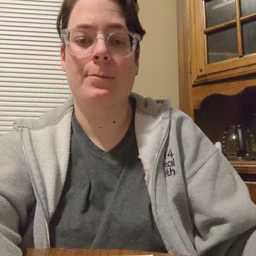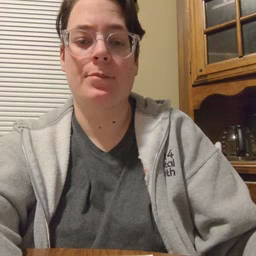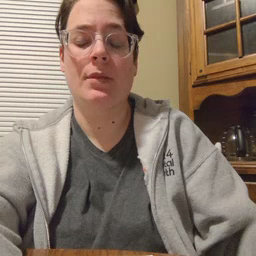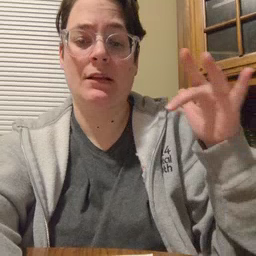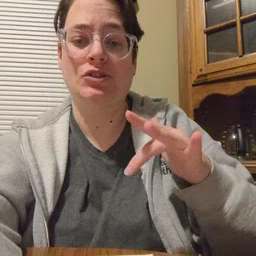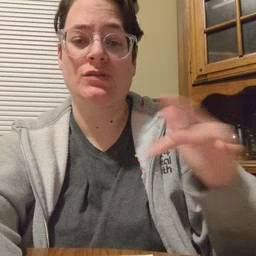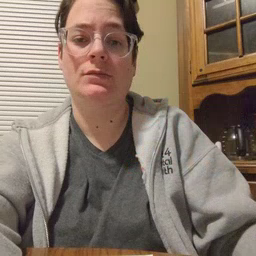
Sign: touch